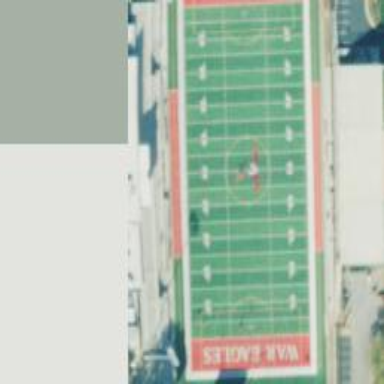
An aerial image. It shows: American football pitch.